Question: We are looking for a way to get the product name in a product feed in Magento. We get the data and then run the loop to get the products, we only do not get the category names and subcategory names.
Does anybody know how to get them?
Hereby a part of the code to make the xml from a php:

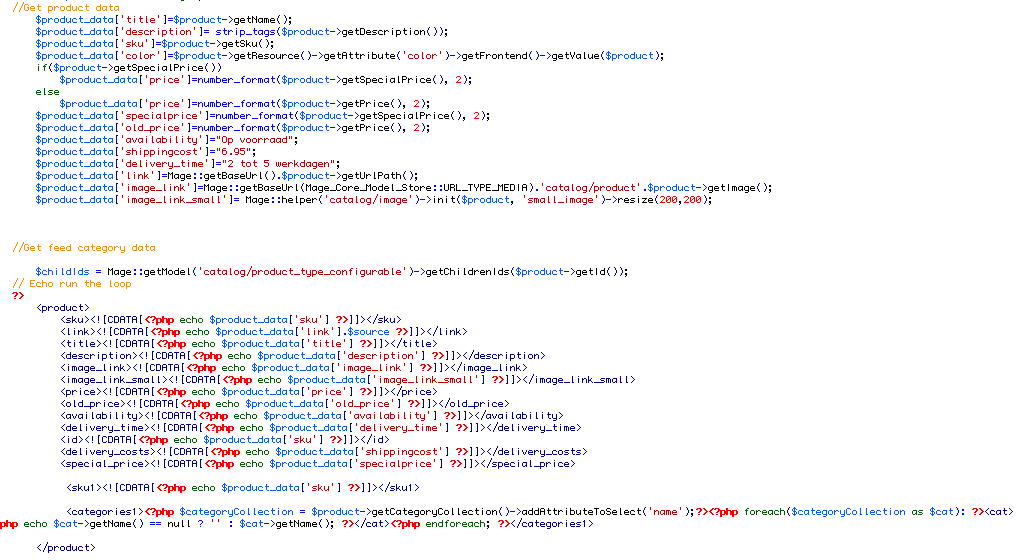
Answer: '''
<categories>
<?php $categoryCollection = $product->getCategoryCollection()->addAttributeToSelect('name');?>
<?php foreach($categoryCollection as $cat): ?>
<cat><?php echo $cat->getName() == null ? '' : $cat->getName(); ?></cat>
<?php endforeach; ?>
</categories>
'''
P.S. I would use magento's resource iterator to walk the collection so not to run into memory issues when running the script. Check out <URL> for an example of this.